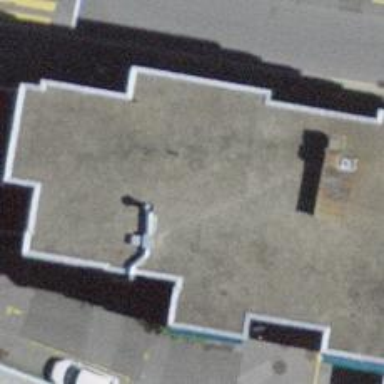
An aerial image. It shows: Cafe.